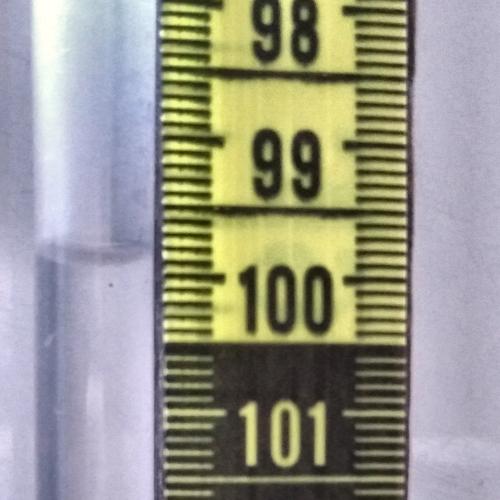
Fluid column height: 99.9 cm